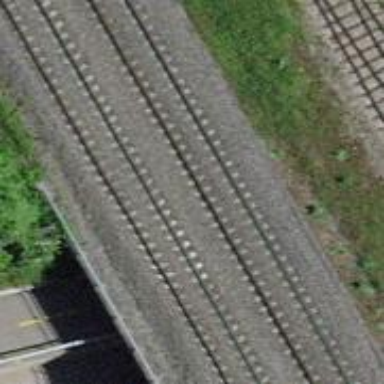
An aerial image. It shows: Railway track with contact line for electrification.